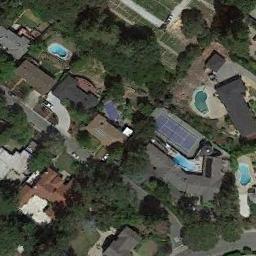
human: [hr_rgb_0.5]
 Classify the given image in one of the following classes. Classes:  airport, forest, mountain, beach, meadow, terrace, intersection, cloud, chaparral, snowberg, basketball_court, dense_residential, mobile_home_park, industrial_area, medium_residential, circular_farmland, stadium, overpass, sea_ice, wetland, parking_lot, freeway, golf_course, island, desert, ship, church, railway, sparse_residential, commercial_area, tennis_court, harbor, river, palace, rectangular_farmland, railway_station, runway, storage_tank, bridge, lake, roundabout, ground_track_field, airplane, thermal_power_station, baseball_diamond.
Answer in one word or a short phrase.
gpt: tennis_court